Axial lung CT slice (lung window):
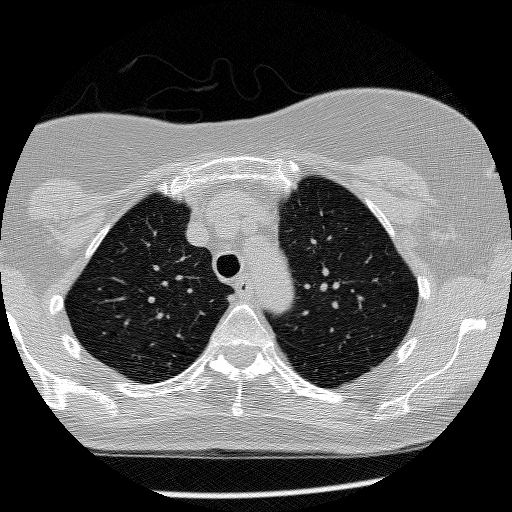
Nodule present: no